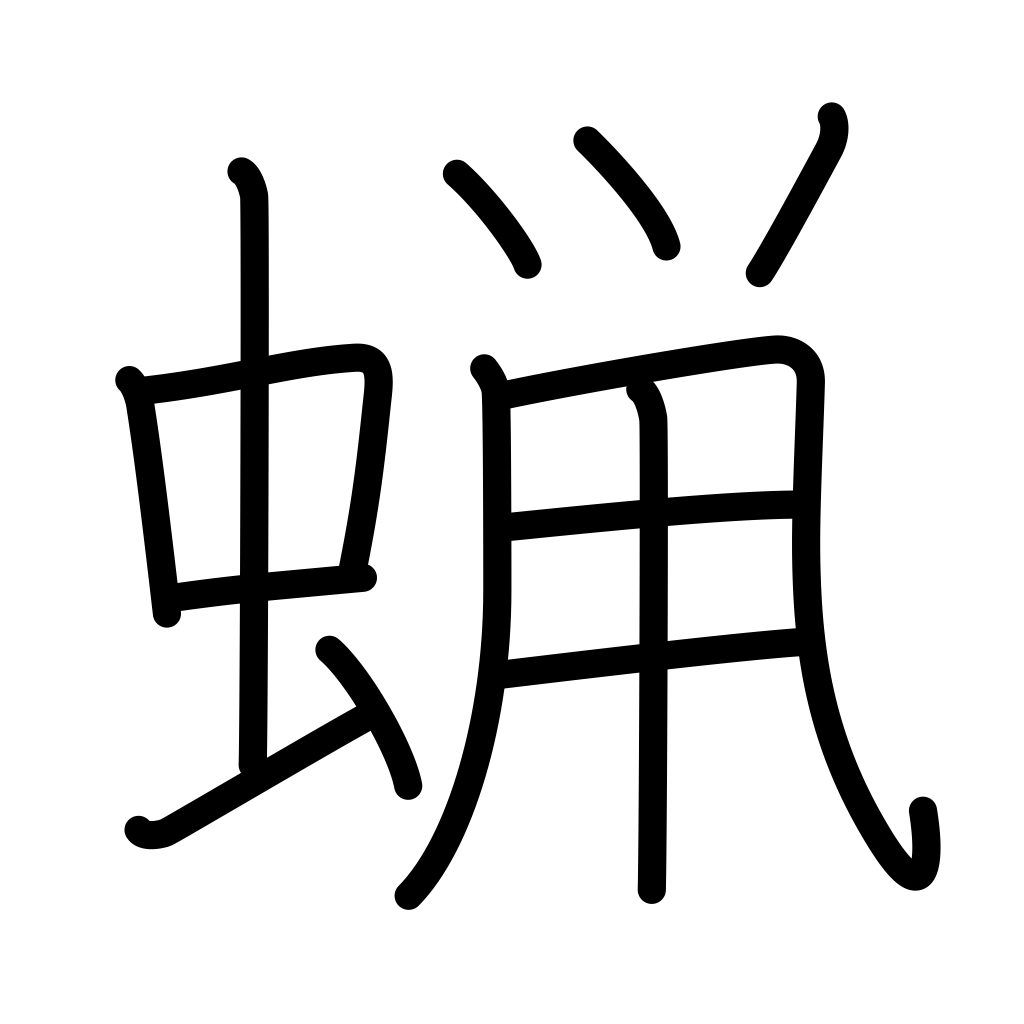
Meaning: wax